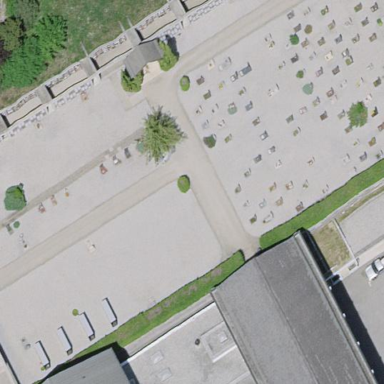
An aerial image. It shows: Cemetery.